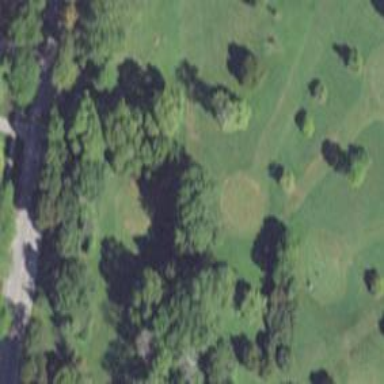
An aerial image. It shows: View of golf hole.